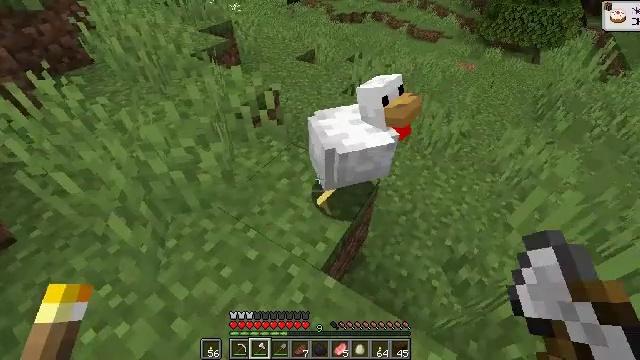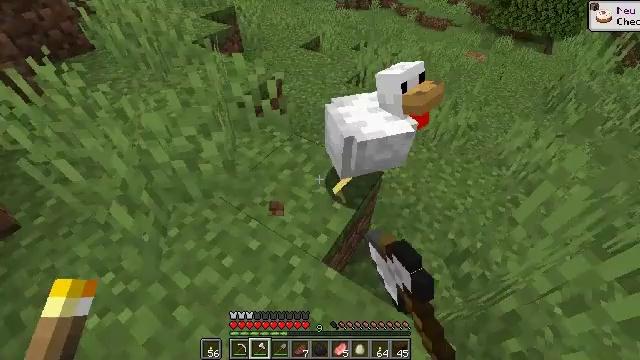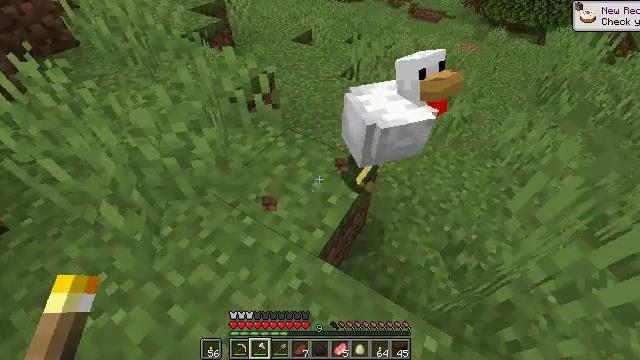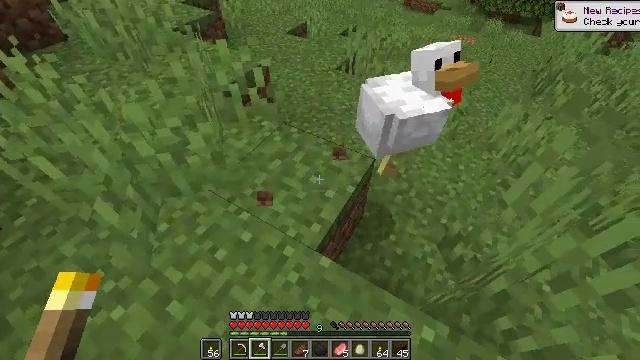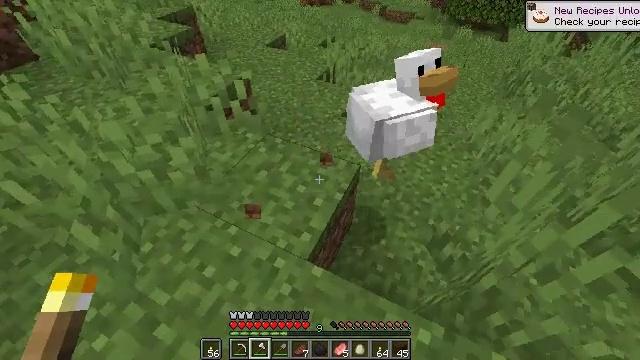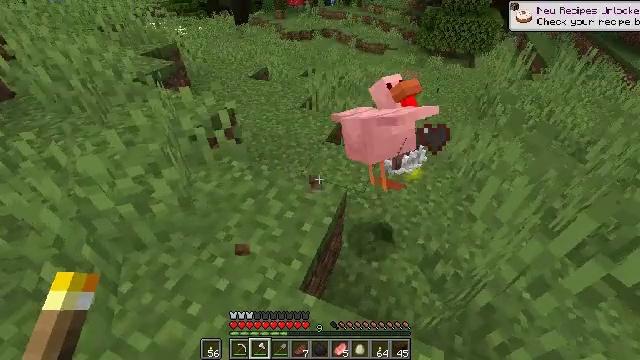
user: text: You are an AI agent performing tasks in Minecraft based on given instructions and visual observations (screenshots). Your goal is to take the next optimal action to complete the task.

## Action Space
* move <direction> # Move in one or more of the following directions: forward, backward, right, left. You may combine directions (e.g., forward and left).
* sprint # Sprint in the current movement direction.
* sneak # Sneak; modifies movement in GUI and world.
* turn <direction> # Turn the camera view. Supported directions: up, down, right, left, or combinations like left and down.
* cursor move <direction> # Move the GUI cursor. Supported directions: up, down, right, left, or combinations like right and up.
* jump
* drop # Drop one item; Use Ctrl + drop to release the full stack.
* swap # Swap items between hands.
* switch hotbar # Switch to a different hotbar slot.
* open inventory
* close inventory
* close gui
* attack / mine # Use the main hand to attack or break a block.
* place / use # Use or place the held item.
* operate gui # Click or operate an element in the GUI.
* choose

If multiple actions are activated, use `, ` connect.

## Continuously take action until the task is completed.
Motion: motion action
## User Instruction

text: Hunt animals.
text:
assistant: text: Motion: turn left and down, attack / mine
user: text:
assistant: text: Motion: turn right and down, attack / mine
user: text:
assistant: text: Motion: turn right and down
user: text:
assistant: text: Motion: turn right and up
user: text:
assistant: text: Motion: turn right and up
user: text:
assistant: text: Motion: no_op